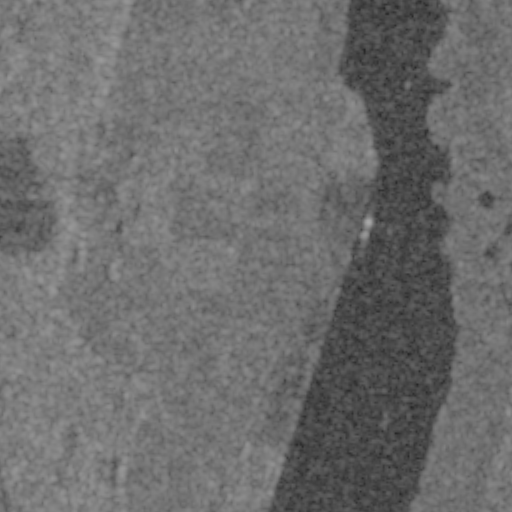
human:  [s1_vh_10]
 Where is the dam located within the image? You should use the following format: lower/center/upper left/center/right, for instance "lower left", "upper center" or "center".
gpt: The dam is located in the right of the image.
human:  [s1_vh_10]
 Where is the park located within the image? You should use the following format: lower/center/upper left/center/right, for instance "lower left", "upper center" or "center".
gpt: The park is located in the upper left of the image.
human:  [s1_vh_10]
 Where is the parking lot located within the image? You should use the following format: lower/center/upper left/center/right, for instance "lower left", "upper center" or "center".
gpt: The parking lot is located in the center left of the image.
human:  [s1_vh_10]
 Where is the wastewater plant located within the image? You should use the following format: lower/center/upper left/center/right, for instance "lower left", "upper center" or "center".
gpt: The wastewater plant is located in the upper center of the image.
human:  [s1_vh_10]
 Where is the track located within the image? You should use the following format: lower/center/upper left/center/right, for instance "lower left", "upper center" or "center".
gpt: There is no track in the image.

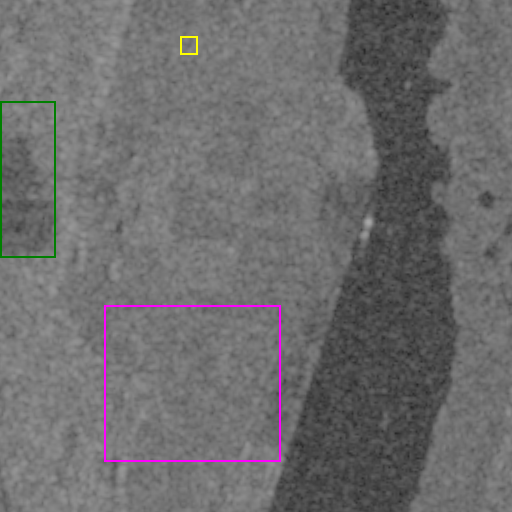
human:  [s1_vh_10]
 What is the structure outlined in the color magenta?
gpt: The structure outlined in magenta is a crop field.
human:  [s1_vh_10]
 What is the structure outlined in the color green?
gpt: The structure outlined in green is a park.
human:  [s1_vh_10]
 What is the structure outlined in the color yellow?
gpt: The structure outlined in yellow is a wastewater plant.
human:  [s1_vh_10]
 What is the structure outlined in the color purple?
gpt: There is no purple outline.